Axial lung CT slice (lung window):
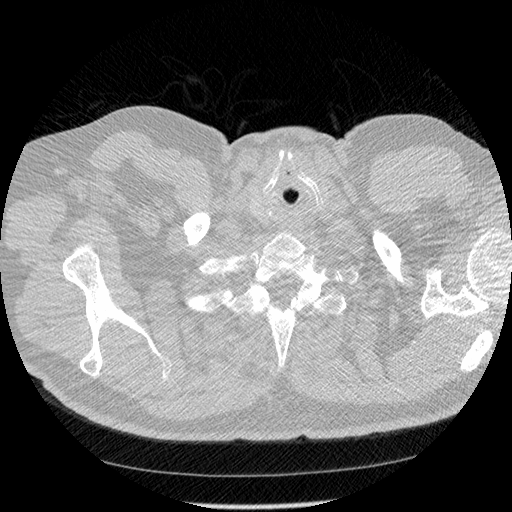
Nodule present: no